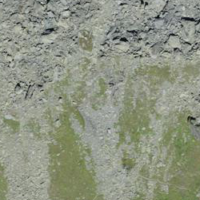
EUNIS habitat code: 48
Species observed at this site:
Gymnadenia rhellicani